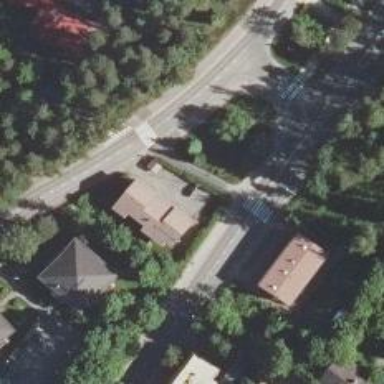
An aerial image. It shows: Marked crossing for cyclists on cycleway.